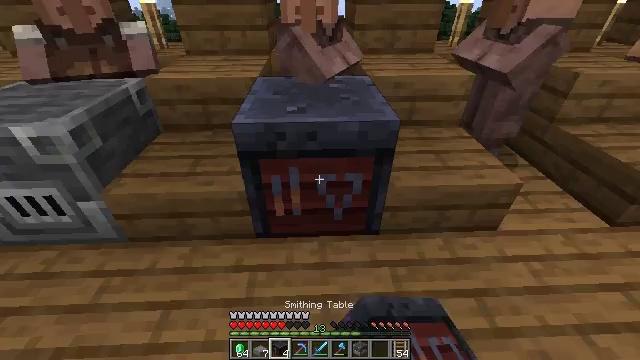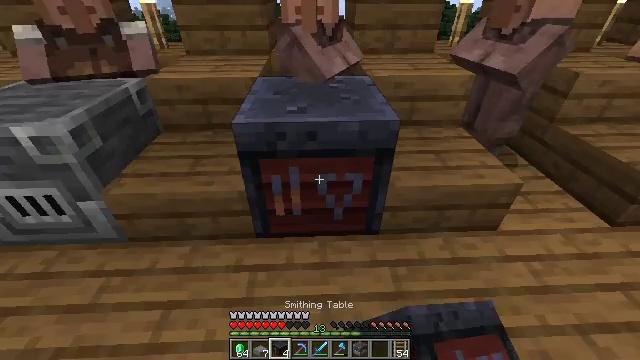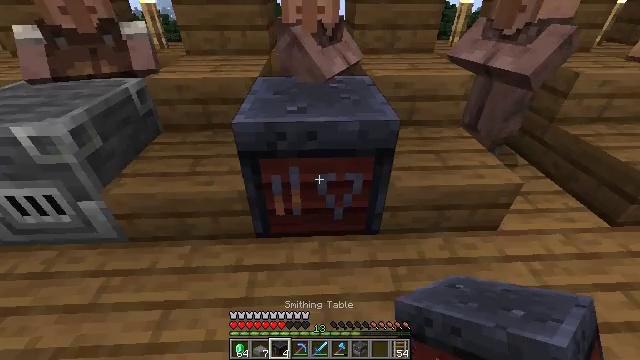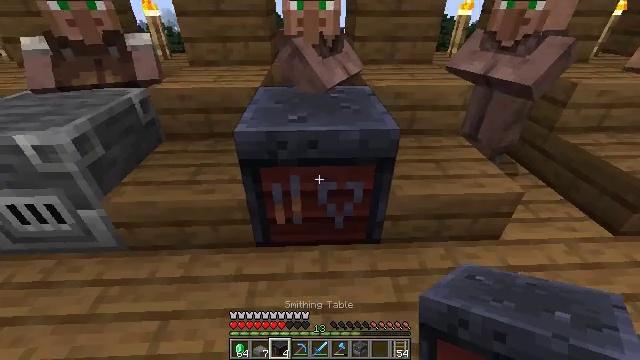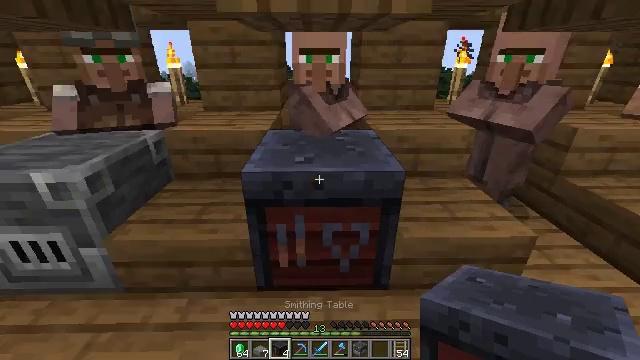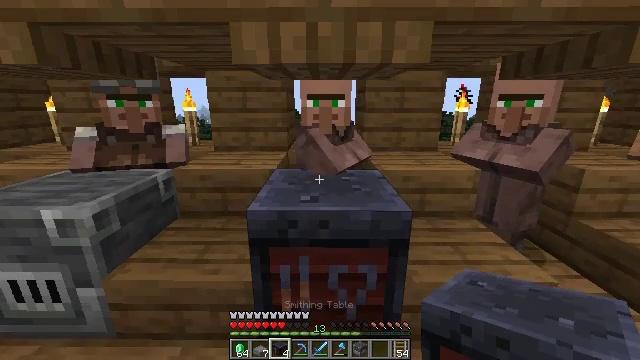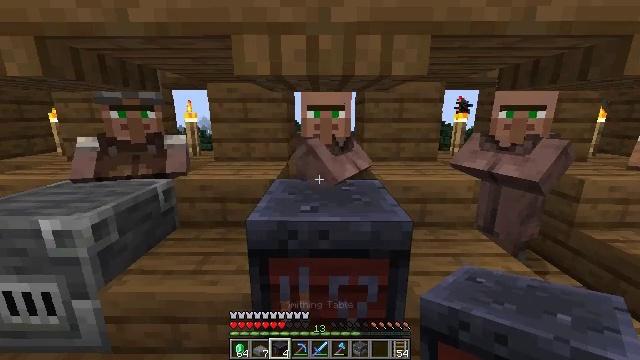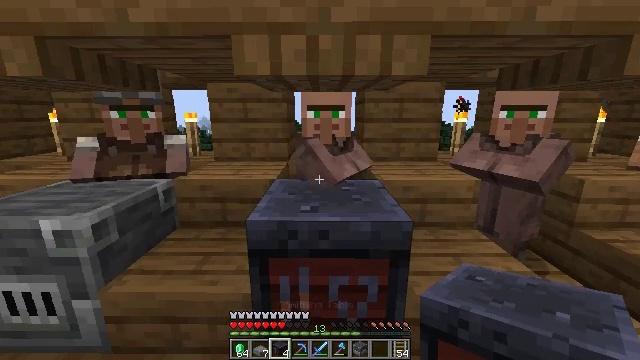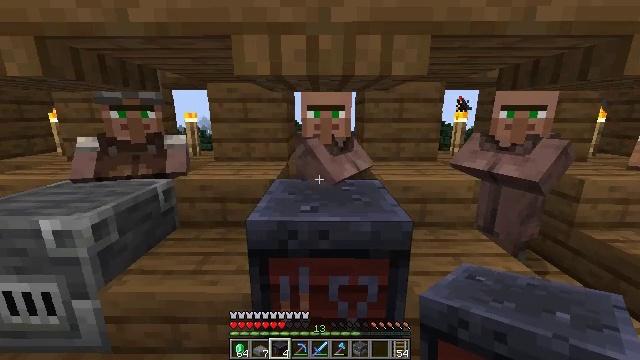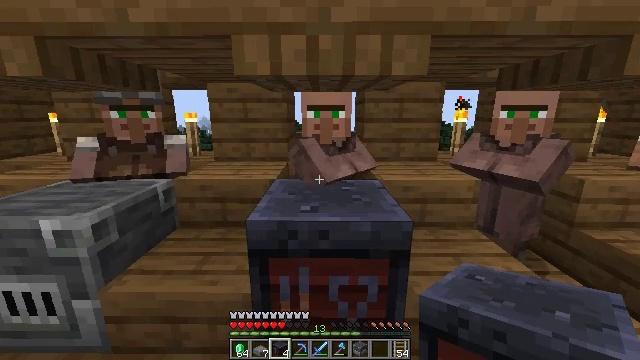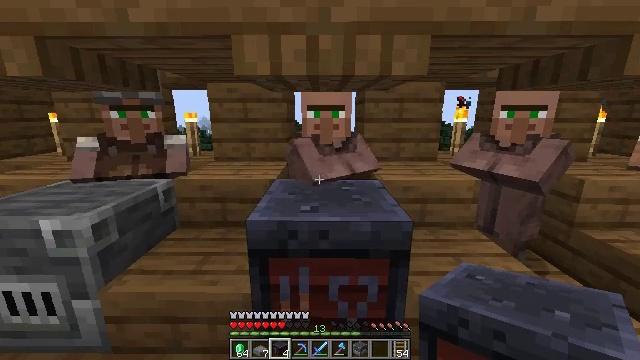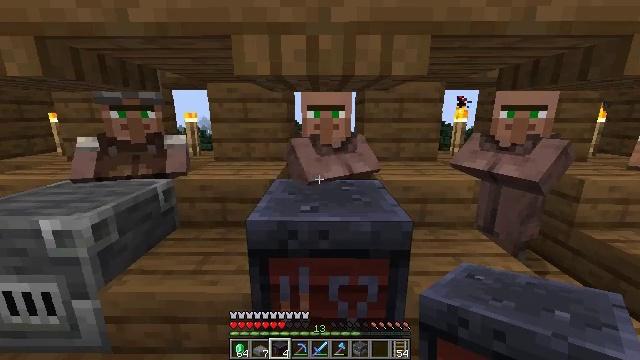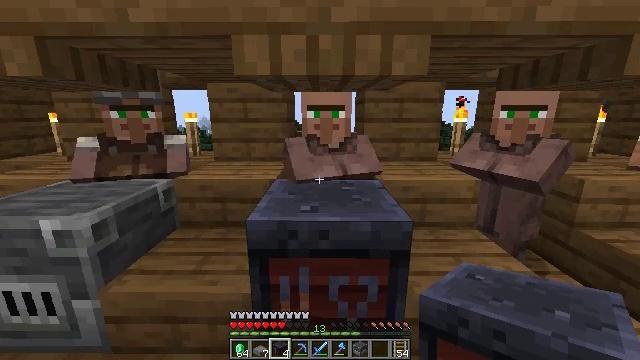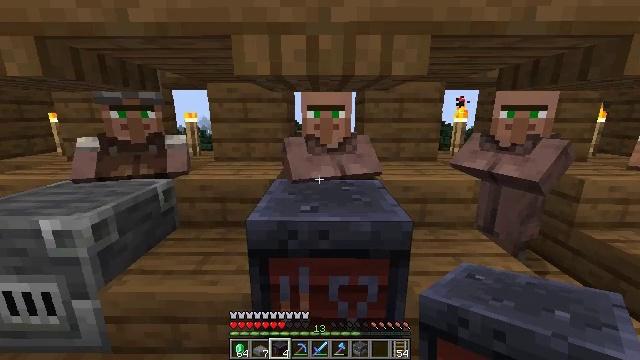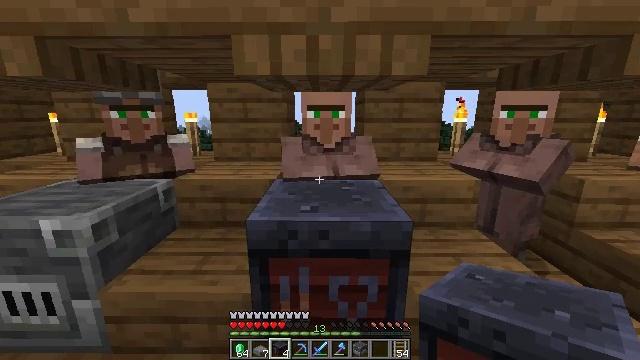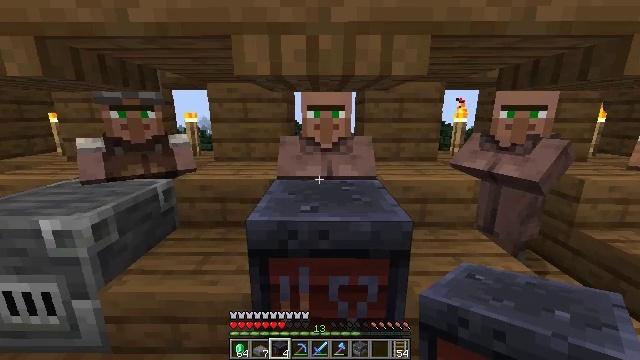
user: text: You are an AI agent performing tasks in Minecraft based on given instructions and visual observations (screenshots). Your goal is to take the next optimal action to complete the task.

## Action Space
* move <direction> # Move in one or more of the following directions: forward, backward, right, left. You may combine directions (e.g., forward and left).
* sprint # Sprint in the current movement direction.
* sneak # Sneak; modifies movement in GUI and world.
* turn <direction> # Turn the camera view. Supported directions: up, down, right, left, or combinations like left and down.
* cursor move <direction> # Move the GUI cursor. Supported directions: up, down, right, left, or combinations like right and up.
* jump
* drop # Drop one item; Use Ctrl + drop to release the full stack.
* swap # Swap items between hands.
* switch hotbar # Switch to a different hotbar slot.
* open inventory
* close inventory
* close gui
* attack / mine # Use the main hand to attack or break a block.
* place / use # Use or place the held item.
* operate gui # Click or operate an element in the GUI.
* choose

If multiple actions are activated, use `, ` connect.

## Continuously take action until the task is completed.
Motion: motion action
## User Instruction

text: Attack the smithing table to collect it.
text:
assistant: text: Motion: no_op
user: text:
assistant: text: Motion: no_op
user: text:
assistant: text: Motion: turn up
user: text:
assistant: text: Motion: turn left and up
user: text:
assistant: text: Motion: turn left and up
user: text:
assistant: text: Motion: turn up
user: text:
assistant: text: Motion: no_op
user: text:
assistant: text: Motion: no_op
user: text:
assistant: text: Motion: no_op
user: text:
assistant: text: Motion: no_op
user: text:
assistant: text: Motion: no_op
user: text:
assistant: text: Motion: no_op
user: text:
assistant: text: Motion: no_op
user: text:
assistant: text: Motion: no_op
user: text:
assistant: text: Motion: no_op
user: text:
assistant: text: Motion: no_op
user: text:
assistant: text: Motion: no_op
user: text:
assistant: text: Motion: no_op
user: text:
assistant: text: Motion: no_op
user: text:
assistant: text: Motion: no_op
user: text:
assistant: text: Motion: no_op
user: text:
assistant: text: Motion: no_op
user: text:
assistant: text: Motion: no_op
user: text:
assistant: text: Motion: no_op
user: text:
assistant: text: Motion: no_op
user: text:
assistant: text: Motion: no_op
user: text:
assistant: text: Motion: no_op
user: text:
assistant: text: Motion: no_op
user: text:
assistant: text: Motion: no_op
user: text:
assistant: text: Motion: turn left